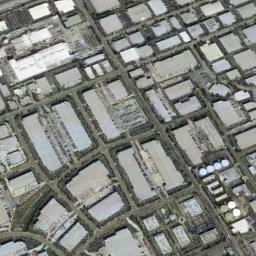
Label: industrial_area